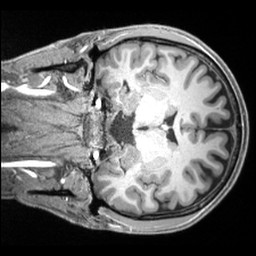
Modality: T1w
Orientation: coronal
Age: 24
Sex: male
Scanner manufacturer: siemens
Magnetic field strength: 3 T
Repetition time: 2.4 s
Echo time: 0.00226 s